Question: I'm working on a project where we've split up C# code into functions and stored these functions within <URL>. I've got Intellisense hooked up, and the buffers interact with other extensions fine as shown below:

However, I cannot get syntax highlighting to work within these editors.
I embed these editors via the following steps:
1. Create an IVsInvisibleEditor for the file.
2. Get the IVsTextLines for this IVsInvisibleEditor
3. Create an IVsCodeWindow and set the buffer for this IVsCodeWindow to be the IVsTextLines from the IVsInvisibleEditor
4. Get an IWpfTextViewHost from this code window. This brings me back to "WPF Land" where I'm able to interact with traditional spans.
5. Create a SnapshotSpan of the IWpfTextViewHost's text view. This SnapshotSpan contains a single function.
6. Create an IElisionBuffer containing the SnapshotSpan.
7. Create an IVsTextBuffer via IVsEditorAdaptersFactoryService.CreateVsTextBufferAdapterForSecondaryBuffer() passing in the IElisionBuffer.
8. Now I cast the IVsTextBuffer to IVsTextLines and call SetLanguageServiceID() passing in the C# GUID: 694DD9B6-B865-4C5B-AD85-86356E9C88DC.
9. I double check that it was set correctly via GetLanguageServiceID() and everything looks alright.
10. I create an IVsTextView and initialize it with the new IVsTextBuffer.
11. I then get the IWpfTextViewHost for this IVsTextView.
Are there any special steps that need to be taken care of when setting up the language service ID for an IElisionBuffer?
For the sake of completeness this is the code I'm using:
'''
public CustomEditorViewModel CreateEditor(string filePath, int start, int end) {
IVsInvisibleEditor invisibleEditor;
ErrorHandler.ThrowOnFailure(this._InvisibleEditorManager.RegisterInvisibleEditor(
filePath
, pProject: null
, dwFlags: (uint)_EDITORREGFLAGS.RIEF_ENABLECACHING
, pFactory: null
, ppEditor: out invisibleEditor));
var docDataPointer = IntPtr.Zero;
Guid guidIVsTextLines = typeof(IVsTextLines).GUID;
ErrorHandler.ThrowOnFailure(
invisibleEditor.GetDocData(
fEnsureWritable: 1
, riid: ref guidIVsTextLines
, ppDocData: out docDataPointer));
IVsTextLines docData = (IVsTextLines)Marshal.GetObjectForIUnknown(docDataPointer);
//Createa a code window adapter
var codeWindow = _EditorAdapterFactory.CreateVsCodeWindowAdapter(VisualStudioServices.OLEServiceProvider);
//Associate our IVsTextLines with our new code window
ErrorHandler.ThrowOnFailure(codeWindow.SetBuffer(docData));
//Get our text view for our editor which we will use to get the WPF control that hosts that editor.
IVsTextView textView;
ErrorHandler.ThrowOnFailure(codeWindow.GetPrimaryView(out textView));
//This is our TextViewHost
//It transports us back into the land of WPF
IWpfTextViewHost textViewHost = _EditorAdapterFactory.GetWpfTextViewHost(textView);
//~~~~~~~~~~~~~~~~~~~~~~~~~~~~~~~~~~~~~~~~~~~~~~~~~~~~~~~~~~~~~~~~~~~~~~~~~~~~~~~~~~
//Now we need to subset TextBuffer somehow...
//~~~~~~~~~~~~~~~~~~~~~~~~~~~~~~~~~~~~~~~~~~~~~~~~~~~~~~~~~~~~~~~~~~~~~~~~~~~~~~~~~~
int length = end - start;
SnapshotSpan subsetSnapshot = new SnapshotSpan(textViewHost.TextView.TextSnapshot, start, length);
var CSharpType = _contentTypeRegistry.GetContentType("CSharp");
var projBuffer = _ProjectionBufferFactory.CreateElisionBuffer(
null
, new NormalizedSnapshotSpanCollection(subsetSnapshot)
, ElisionBufferOptions.None
,CSharpType);
IVsTextBuffer bufferAdapter = _EditorAdapterFactory.CreateVsTextBufferAdapterForSecondaryBuffer(VisualStudioServices.OLEServiceProvider, projBuffer);
//My attempt at getting syntax coloring to work:
Guid CSharpLanguageServiceId = new Guid("694DD9B6-B865-4C5B-AD85-86356E9C88DC");
IVsTextLines buffer = (IVsTextLines)bufferAdapter;
buffer.SetLanguageServiceID(ref CSharpLanguageServiceId);
IVsTextView projTextView = _EditorAdapterFactory.CreateVsTextViewAdapter(VisualStudioServices.OLEServiceProvider);
projTextView.Initialize(
(IVsTextLines)bufferAdapter
, IntPtr.Zero
, (uint)TextViewInitFlags.VIF_HSCROLL | (uint)TextViewInitFlags.VIF_VSCROLL | (uint)TextViewInitFlags3.VIF_NO_HWND_SUPPORT,
new[] { new INITVIEW { fSelectionMargin = 0, fWidgetMargin = 0, fVirtualSpace = 0, fDragDropMove = 0 } }
);
return _EditorAdapterFactory.GetWpfTextViewHost(projTextView);
}
'''
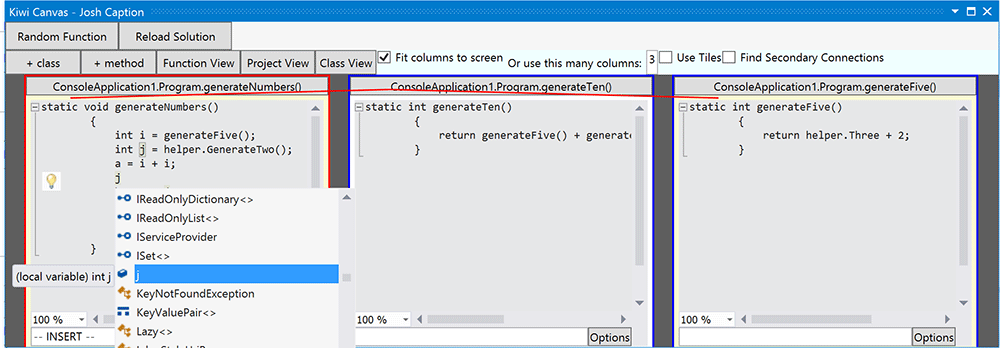
Answer: Make the content type of your elision buffer be, or derive from, the content type "projection". That's the hint that taggers should project through that.